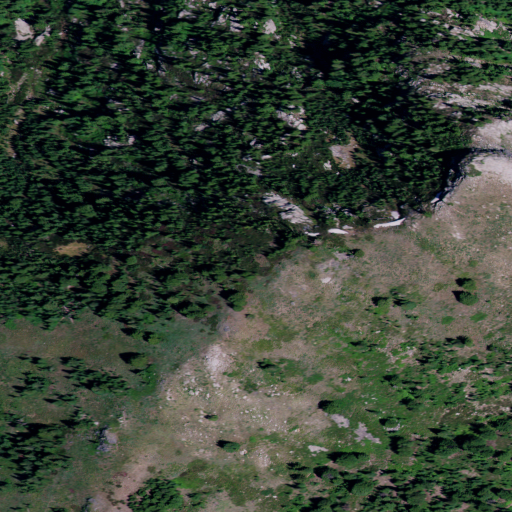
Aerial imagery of mountain in Idaho named Larkins Peak containing evergreen forest and shrub